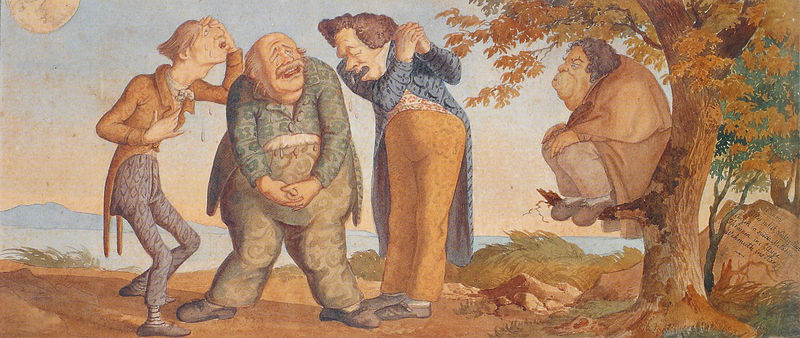
Titel: “Canon: Alles ruhet, Nachtigallen ...”
Künstler: Johann Christian Lotsch
Institution: Nürnberg, Germanisches Nationalmuseum
Schlagwörter: baum, berg, blau, felsen, gemälde, himmel, kopf, wasser, gelb, landschaft, see, sitzen, ufer, braun, mund, männer, nase, zeichnung, bart, blond, hose, stehen, stein, hände, ast, erde, horizont, wind, haare, sitzend, lippen, rosa, schrift, strand, schuhe, hosen, berge, herbst, frack, karikatur, dick, nasen, glatze, sitzt, glatt, dünn, mond, weinen, hocken, lockig, karrikatur, lustig, zähne, tränen, weinend, verwundert, ratlos, böätter